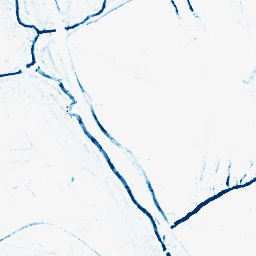
Category: morphological
Decomposition family: morphological_ellipse
Decomposition parameters: operation: closing
width: 5
height: 5
Upsampling method: regularized
Upsampling parameters: scale: 2
lambda_reg: 0.001
Upsampling scale: 2